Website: macys
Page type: customer-info-address
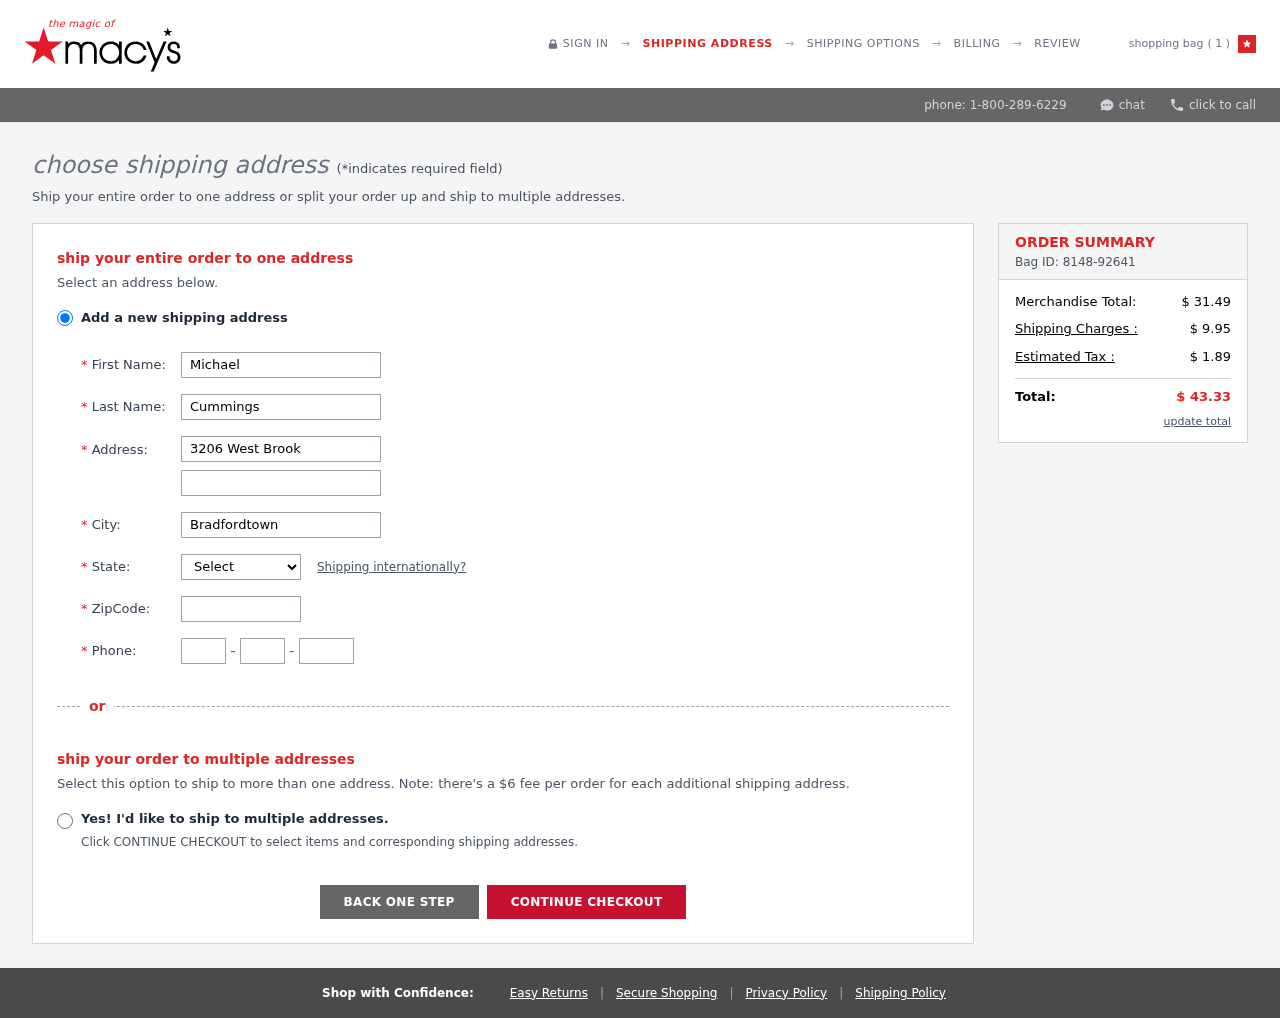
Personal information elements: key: PII_CITY
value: Bradfordtown
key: PII_FIRSTNAME
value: Michael
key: PII_LASTNAME
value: Cummings
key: PII_PHONE_AREA
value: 596
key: PII_PHONE_PREFIX
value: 911
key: PII_PHONE_SUFFIX
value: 9583
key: PII_POSTCODE
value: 68627
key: PII_STATE_ABBR
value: NC
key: PII_STREET
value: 3206 West Brook
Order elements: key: ORDER_NUM_ITEMS
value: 1
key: ORDER_ID
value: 8148-92641
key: ORDER_SUBTOTAL
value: $ 31.49
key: ORDER_SHIPPING_COST
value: $ 9.95
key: ORDER_TAX
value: $ 1.89
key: ORDER_TOTAL
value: $ 43.33